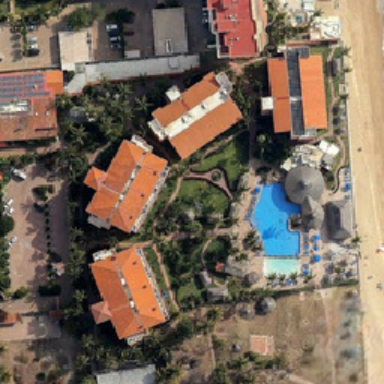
This resort has a small pool .